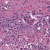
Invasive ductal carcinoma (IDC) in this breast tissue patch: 1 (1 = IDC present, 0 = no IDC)